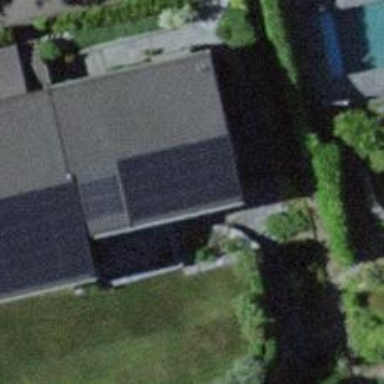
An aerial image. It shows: Solar power generator with photovoltaic panels.